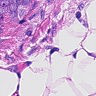
Metastatic tissue present: yes